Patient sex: F
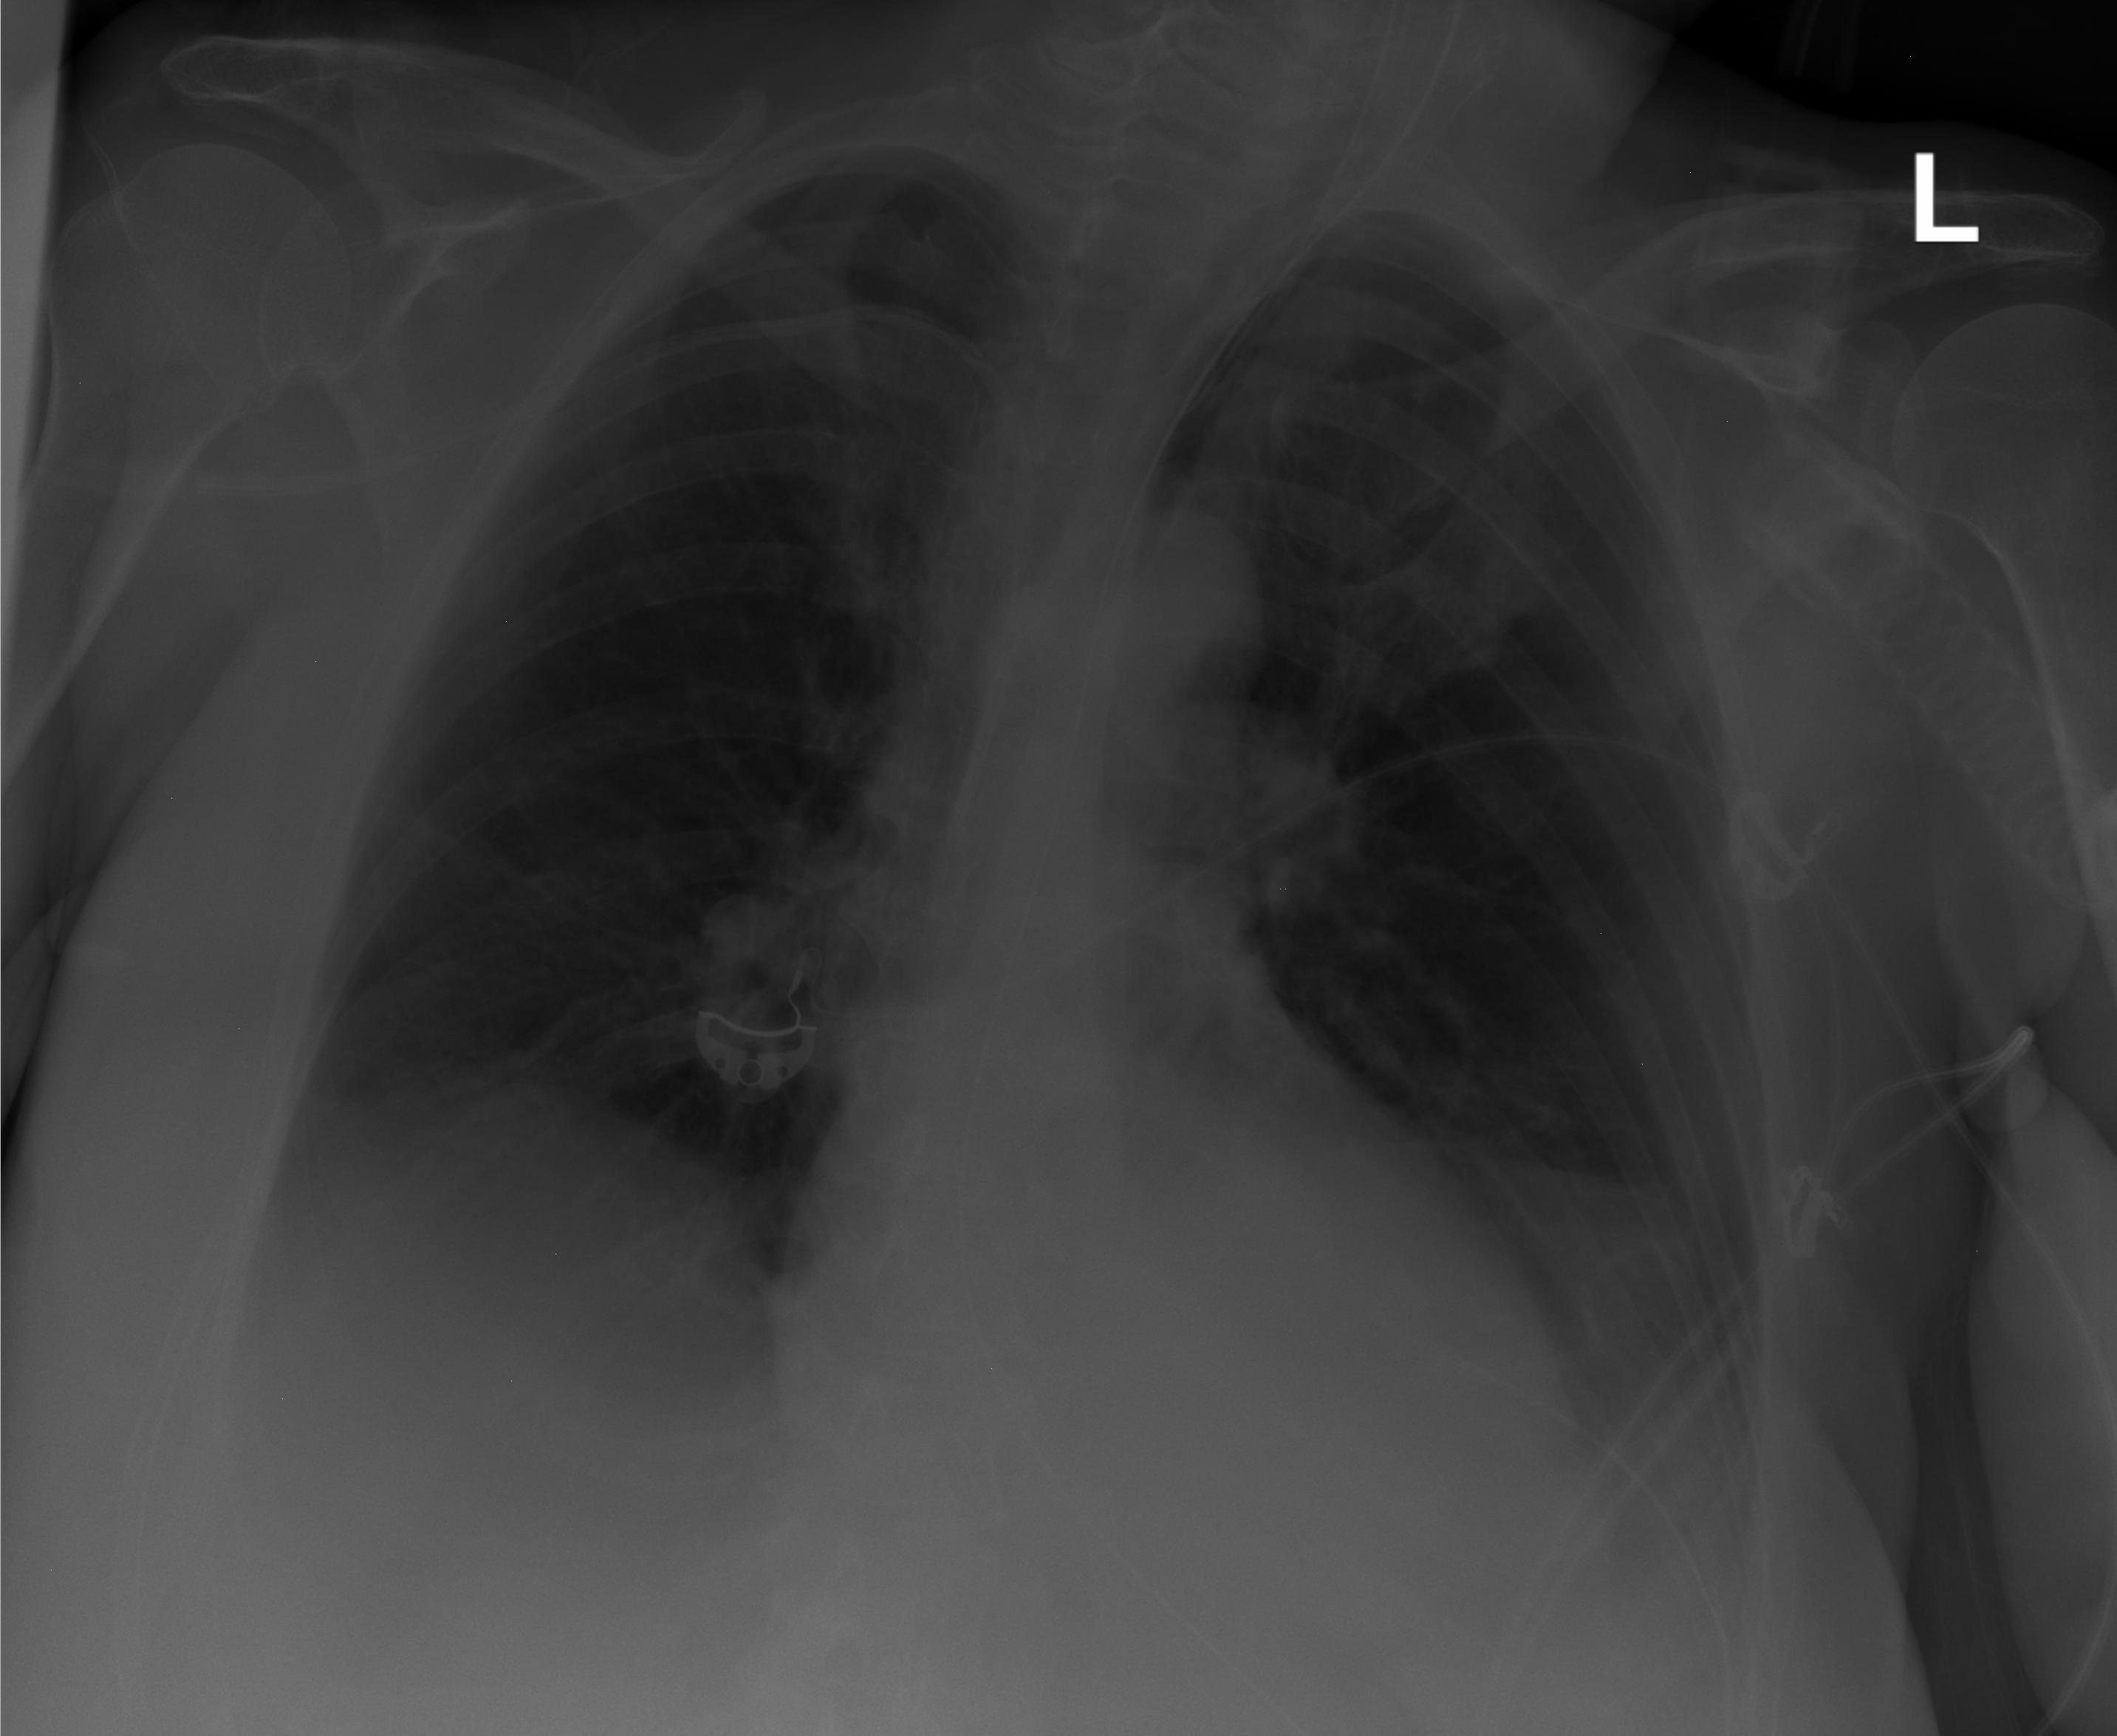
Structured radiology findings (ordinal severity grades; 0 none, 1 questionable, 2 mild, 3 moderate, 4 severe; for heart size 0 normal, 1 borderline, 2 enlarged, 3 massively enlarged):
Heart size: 0
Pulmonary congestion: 2
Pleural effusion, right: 0
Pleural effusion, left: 0
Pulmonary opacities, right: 0
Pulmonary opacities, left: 0
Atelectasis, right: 0
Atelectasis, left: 0